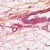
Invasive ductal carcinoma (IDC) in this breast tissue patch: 0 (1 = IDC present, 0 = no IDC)